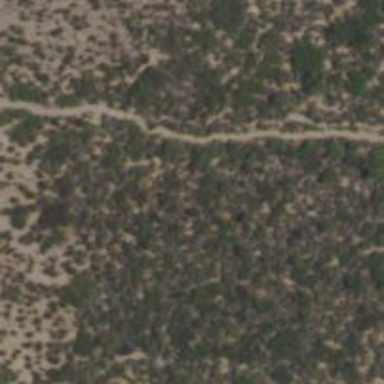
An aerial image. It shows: Path created through cutline.